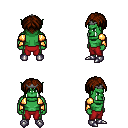
a pixel art fantasy rpg character, male body template, orc, green skin, gold arm armor, red pants, brown parted hairstyle, iron tiara, metal boots, four views (front, back, left, right), 2x2 character sprite sheet, small pixel art, hard edges, no anti-aliasing